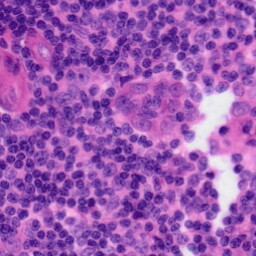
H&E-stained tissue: Tonsil